Interaction volume radius: 10 \u00c5
Interaction volume height: 20 \u00c5
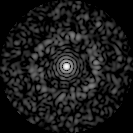
Disorder parameter: 0.83